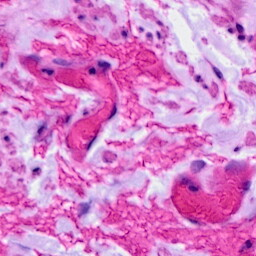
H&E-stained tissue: Ovarian